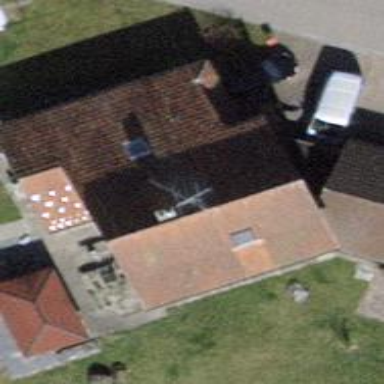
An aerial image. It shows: Gabled roof house.